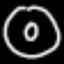
Label: donut